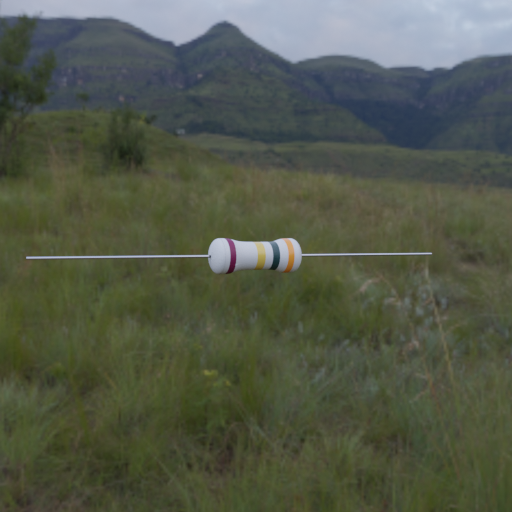
Resistor colour bands (in order): brown, gold, black, orange